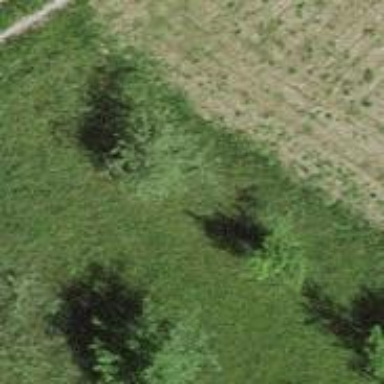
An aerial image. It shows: Agricultural area with deciduous broadleaved trees.